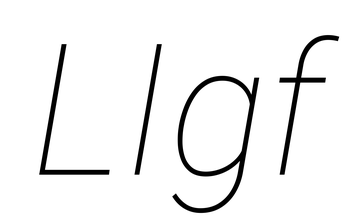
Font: Roboto-Italic_Thin_Italic